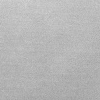
Atmospheric dust classification: dusty